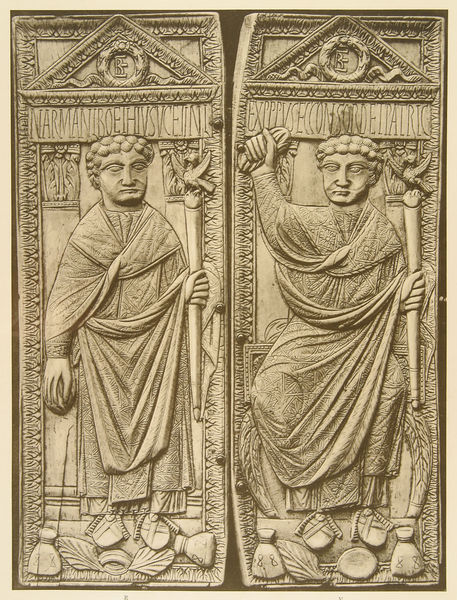
Titel: Consulardiptychon des Boethius, Consul in Rom 487
Institution: Brescia, Museo Civico cristiano
Schlagwörter: hand, mann, umhang, menschen, männer, stein, mantel, relief, schrift, zwei, schuhe, giebel, kaiser, text, buchstaben, rom, schnitzerei, grab, antik, toga, priester, zepter, latein, abt, byzanz, diptychon, maääner